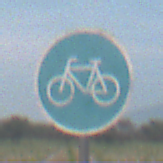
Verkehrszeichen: Radweg
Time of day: SunriseSunset
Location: Outdoor (Nature)
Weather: PartlyCloudy
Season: NotSpecified
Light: Natural